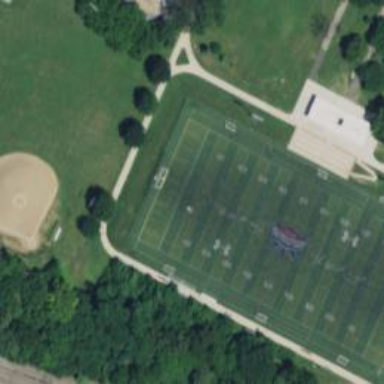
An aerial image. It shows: American football pitch.